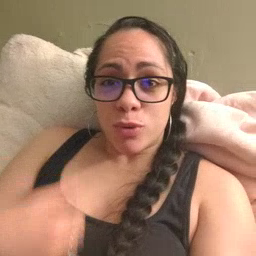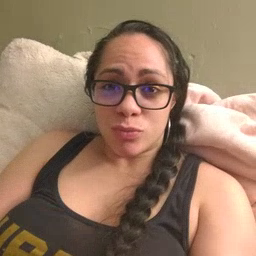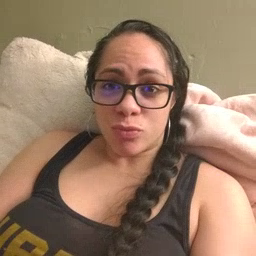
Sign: animal